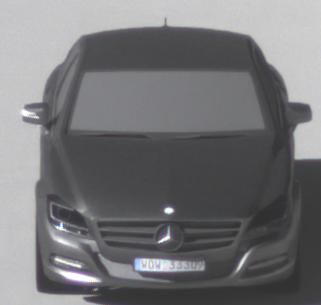
Make: Mercedes-Benz
Model: CLS Coupé 350
Detailed model: CLS-Class (218) Coupé
Model produced from: 2011/01
Model produced until: 2014/07
Doors: 4
Color: gray
Road condition: dry road
Daytime: morning or afternoon
Contrast: high contrast